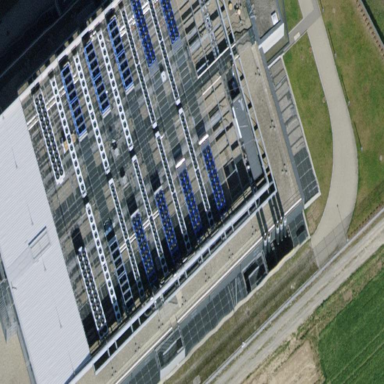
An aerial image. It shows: Black data center building.